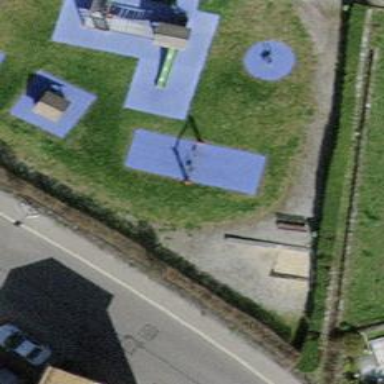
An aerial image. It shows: Playground featuring swings.